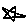
Label: star